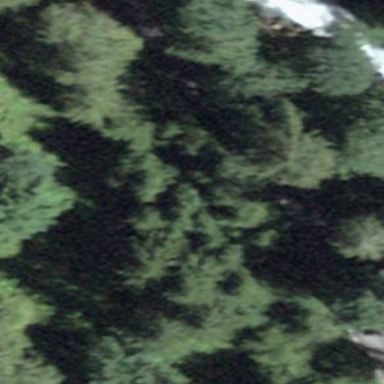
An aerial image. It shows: Beautiful woodland area.